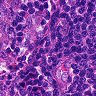
Metastatic tissue present: no